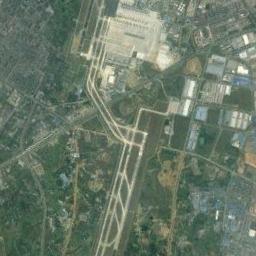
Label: airport